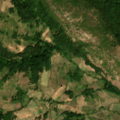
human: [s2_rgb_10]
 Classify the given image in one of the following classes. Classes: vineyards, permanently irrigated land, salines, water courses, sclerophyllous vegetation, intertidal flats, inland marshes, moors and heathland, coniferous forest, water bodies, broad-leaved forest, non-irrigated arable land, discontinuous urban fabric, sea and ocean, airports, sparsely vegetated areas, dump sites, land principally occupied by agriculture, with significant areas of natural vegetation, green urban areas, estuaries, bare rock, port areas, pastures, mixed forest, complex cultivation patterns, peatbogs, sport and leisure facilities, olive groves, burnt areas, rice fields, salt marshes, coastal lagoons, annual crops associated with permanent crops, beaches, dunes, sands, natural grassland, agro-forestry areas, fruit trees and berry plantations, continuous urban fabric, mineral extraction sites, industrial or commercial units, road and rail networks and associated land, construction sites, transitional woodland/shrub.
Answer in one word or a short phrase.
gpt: pastures, complex cultivation patterns, land principally occupied by agriculture, with significant areas of natural vegetation, broad-leaved forest, transitional woodland/shrub